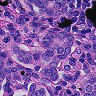
Metastatic tissue present: yes